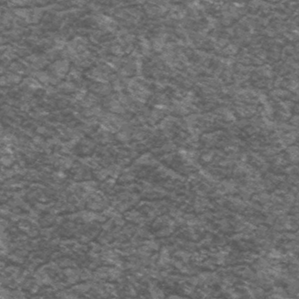
Label: frost